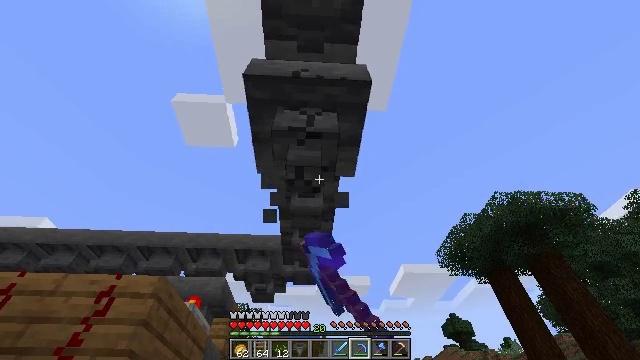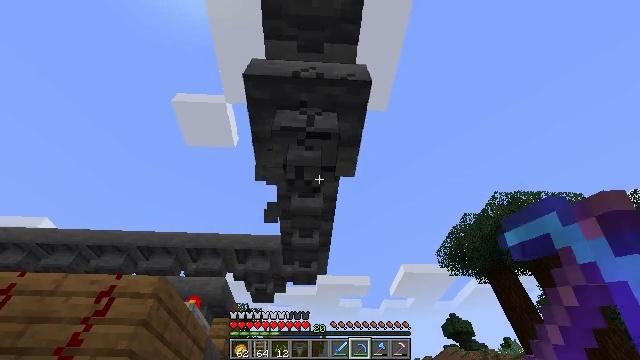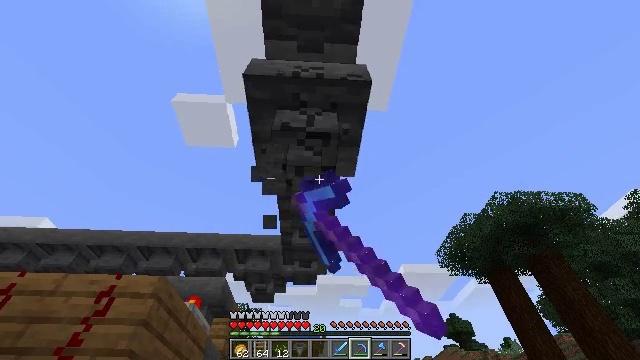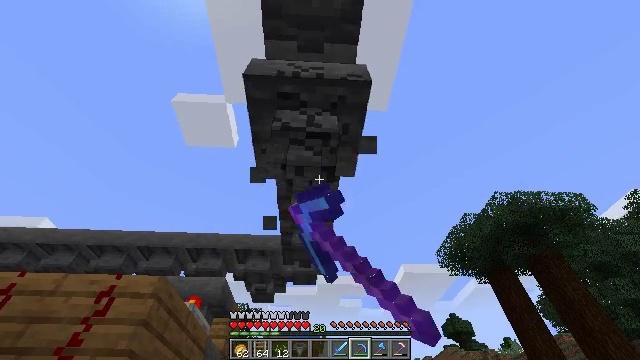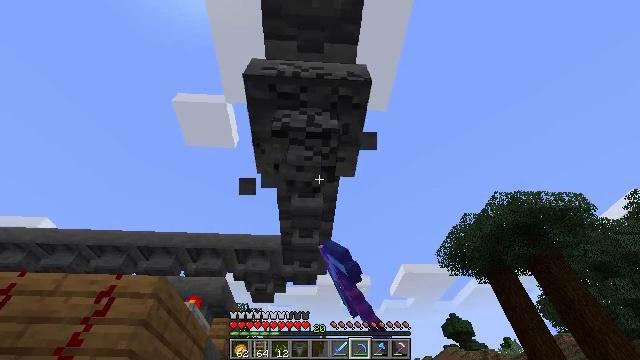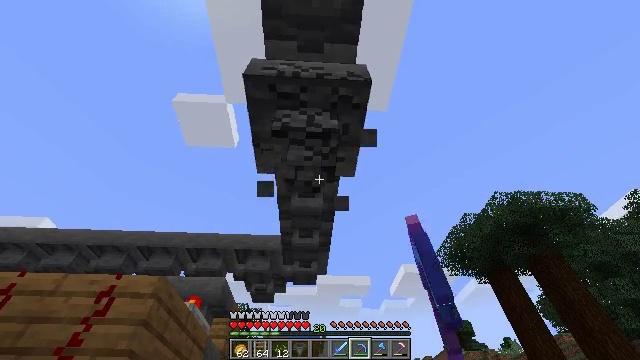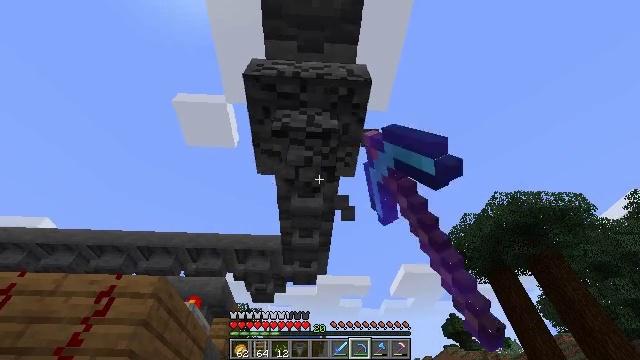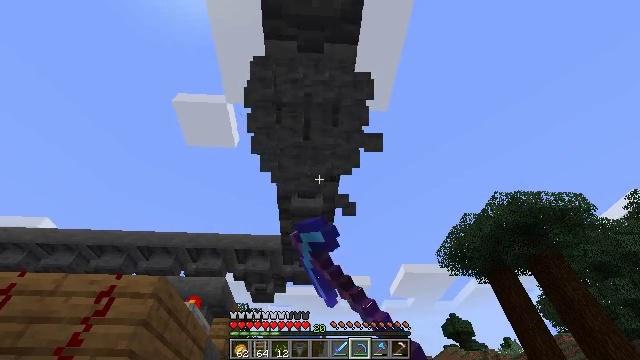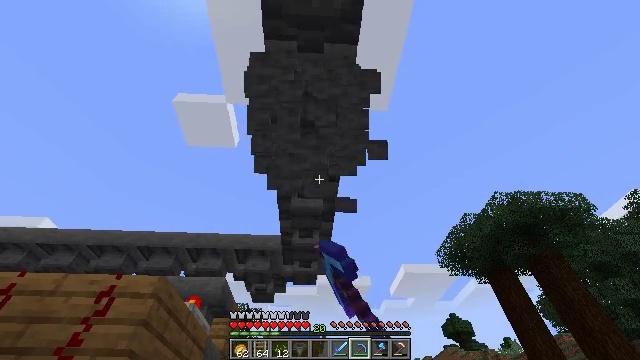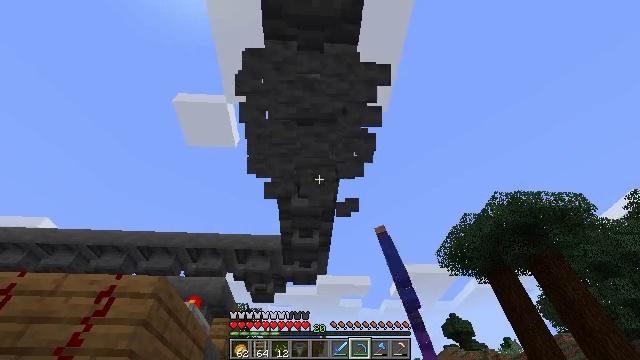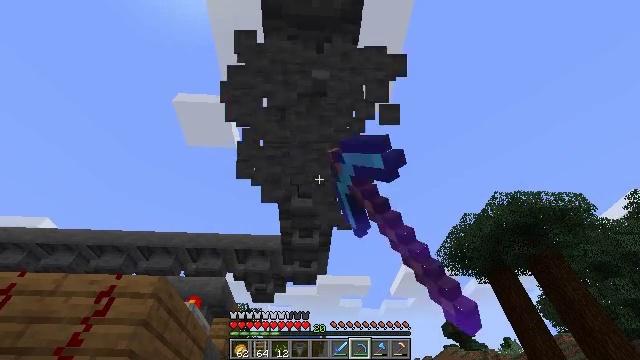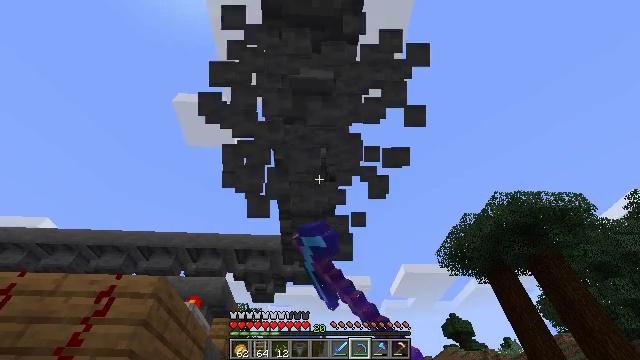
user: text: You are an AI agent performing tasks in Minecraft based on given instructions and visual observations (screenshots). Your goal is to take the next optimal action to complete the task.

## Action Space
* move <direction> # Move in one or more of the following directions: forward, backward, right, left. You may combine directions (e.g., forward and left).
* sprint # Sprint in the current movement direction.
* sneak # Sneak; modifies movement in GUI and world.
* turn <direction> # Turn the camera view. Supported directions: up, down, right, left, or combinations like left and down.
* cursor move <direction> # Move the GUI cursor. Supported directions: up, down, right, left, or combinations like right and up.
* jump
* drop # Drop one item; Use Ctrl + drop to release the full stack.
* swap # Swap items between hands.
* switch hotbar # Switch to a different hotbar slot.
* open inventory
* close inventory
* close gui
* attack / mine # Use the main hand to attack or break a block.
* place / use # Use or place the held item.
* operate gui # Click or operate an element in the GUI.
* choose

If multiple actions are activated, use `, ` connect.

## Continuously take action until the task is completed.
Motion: motion action
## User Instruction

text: Break the hopper to reuse it.
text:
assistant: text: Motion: attack / mine
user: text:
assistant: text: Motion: attack / mine
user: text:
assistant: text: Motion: attack / mine
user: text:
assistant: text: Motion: attack / mine
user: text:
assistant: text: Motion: attack / mine
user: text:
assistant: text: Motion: attack / mine
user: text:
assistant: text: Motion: attack / mine
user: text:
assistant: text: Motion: attack / mine
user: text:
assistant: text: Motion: attack / mine
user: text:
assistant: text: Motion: attack / mine
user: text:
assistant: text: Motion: attack / mine
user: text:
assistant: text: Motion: no_op